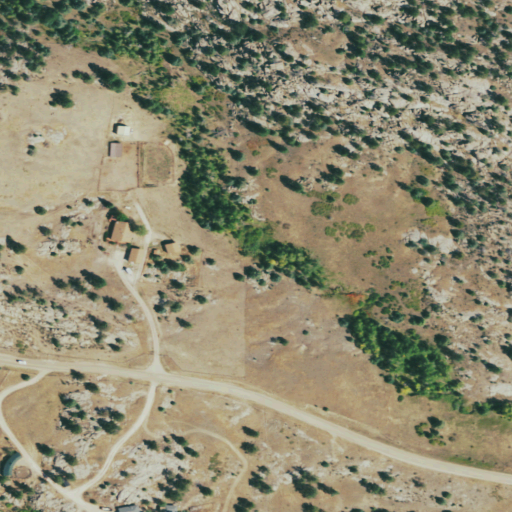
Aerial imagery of valley in Colorado named Haystack Gulch containing shrub, open development, woody wetlands, grassland, evergreen forest, and herbaceous wetlands